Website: macys
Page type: customer-info-address
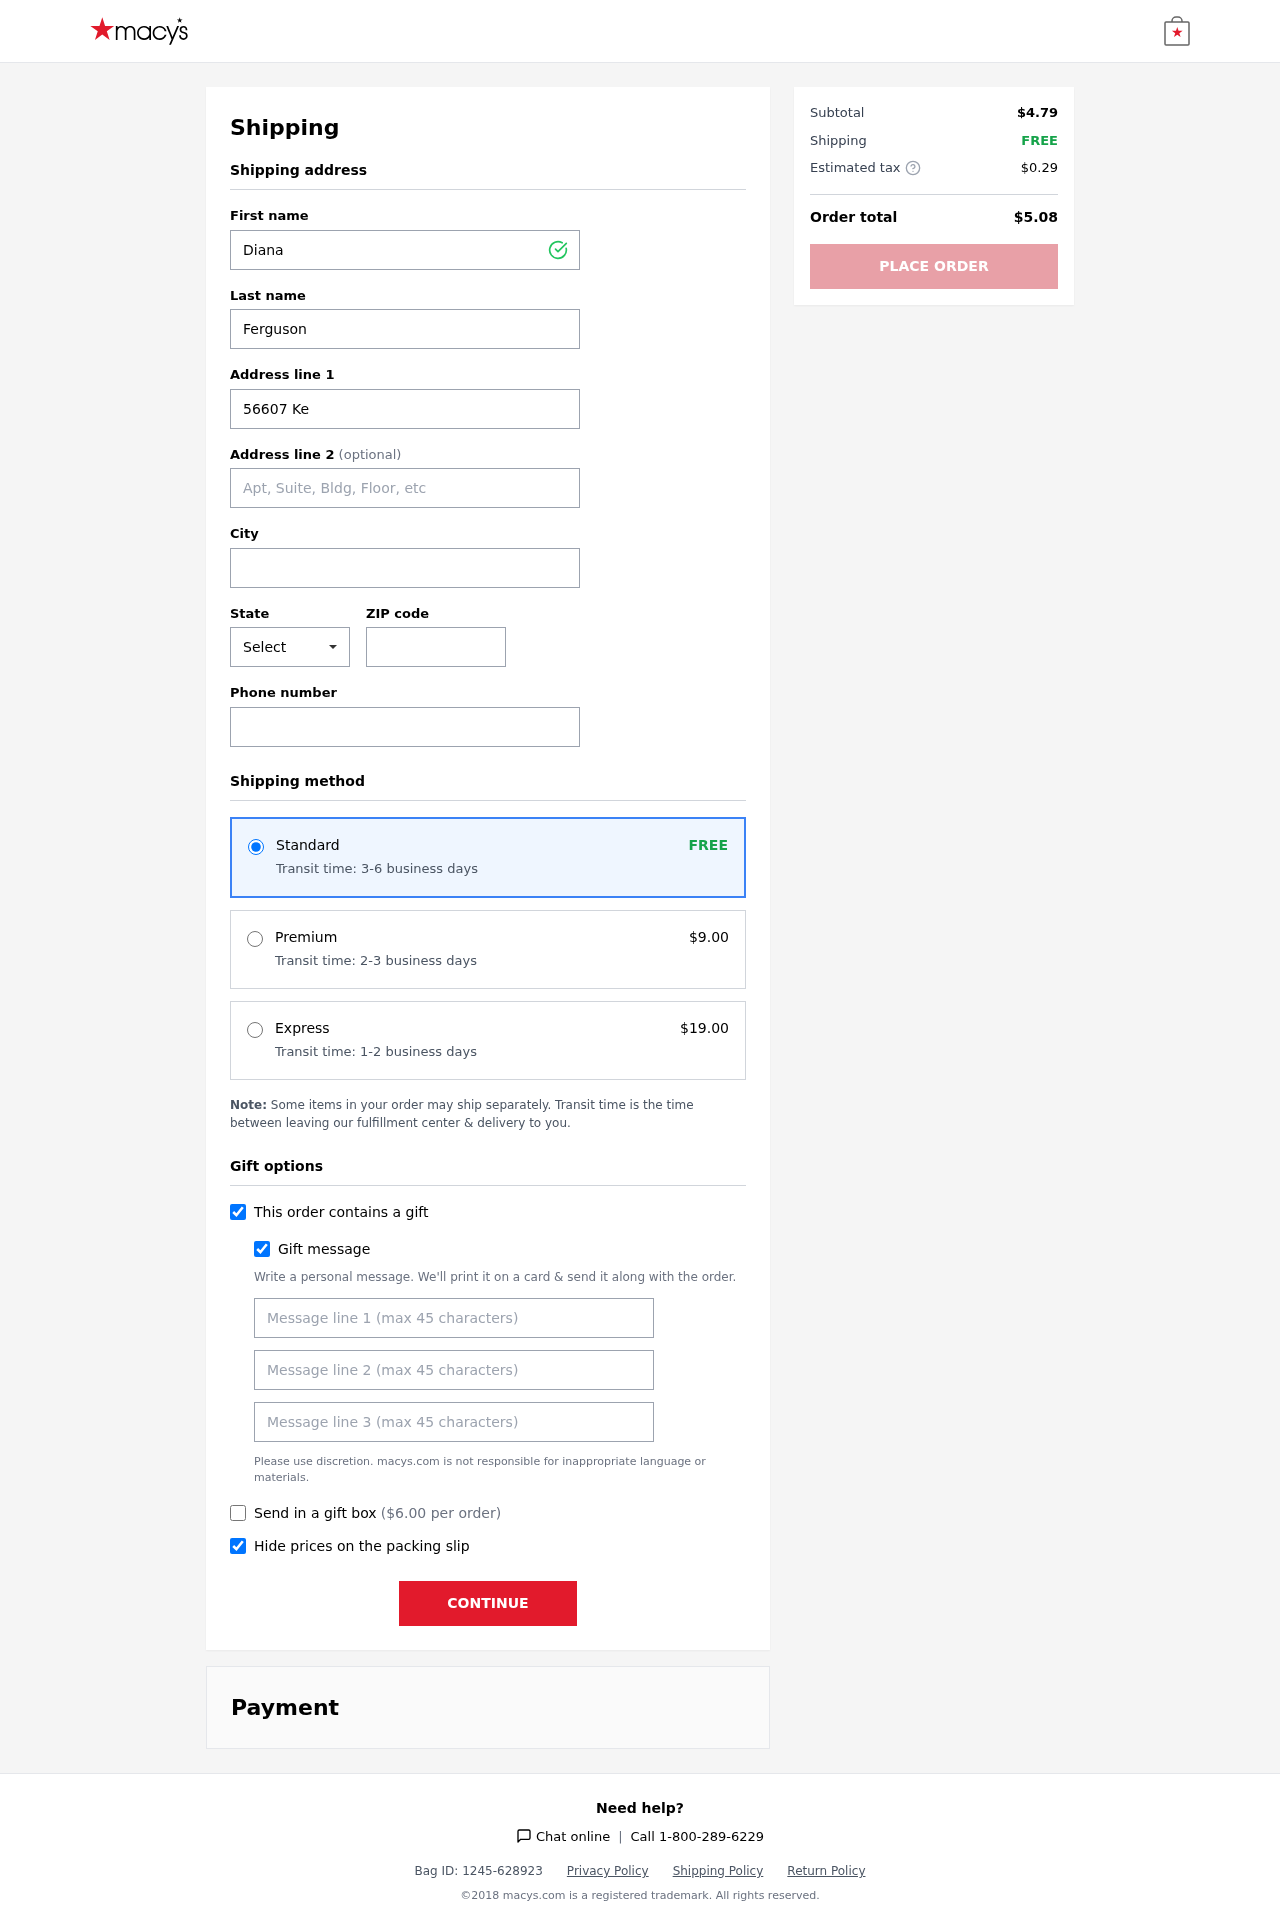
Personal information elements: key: PII_CITY
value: Cochranmouth
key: PII_FIRSTNAME
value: Diana
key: PII_GIFT_MESSAGE
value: Hey Emily! I thought this would be perfect for your morning smoothies—something smooth and delicious to brighten your day. Can’t wait to see you soon!  Diana
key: PII_LASTNAME
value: Ferguson
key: PII_PHONE
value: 8172187204
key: PII_POSTCODE
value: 34035
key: PII_STATE_ABBR
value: OK
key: PII_STREET
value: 56607 Kenneth Hollow
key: PII_STREET2
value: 6406 Joseph Turnpike Suite 468
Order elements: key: ORDER_SHIPPING_STANDARD
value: FREE
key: ORDER_SHIPPING_STANDARD_TIME
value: Transit time: 3-6 business days
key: ORDER_SHIPPING_PREMIUM
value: $9.00
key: ORDER_SHIPPING_PREMIUM_TIME
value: Transit time: 2-3 business days
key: ORDER_SHIPPING_EXPRESS
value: $19.00
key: ORDER_SHIPPING_EXPRESS_TIME
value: Transit time: 1-2 business days
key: ORDER_GIFT_BOX_FEE
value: $6.00
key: ORDER_SUBTOTAL
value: $4.79
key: ORDER_SHIPPING_COST
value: FREE
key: ORDER_TAX
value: $0.29
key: ORDER_TOTAL
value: $5.08